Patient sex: M
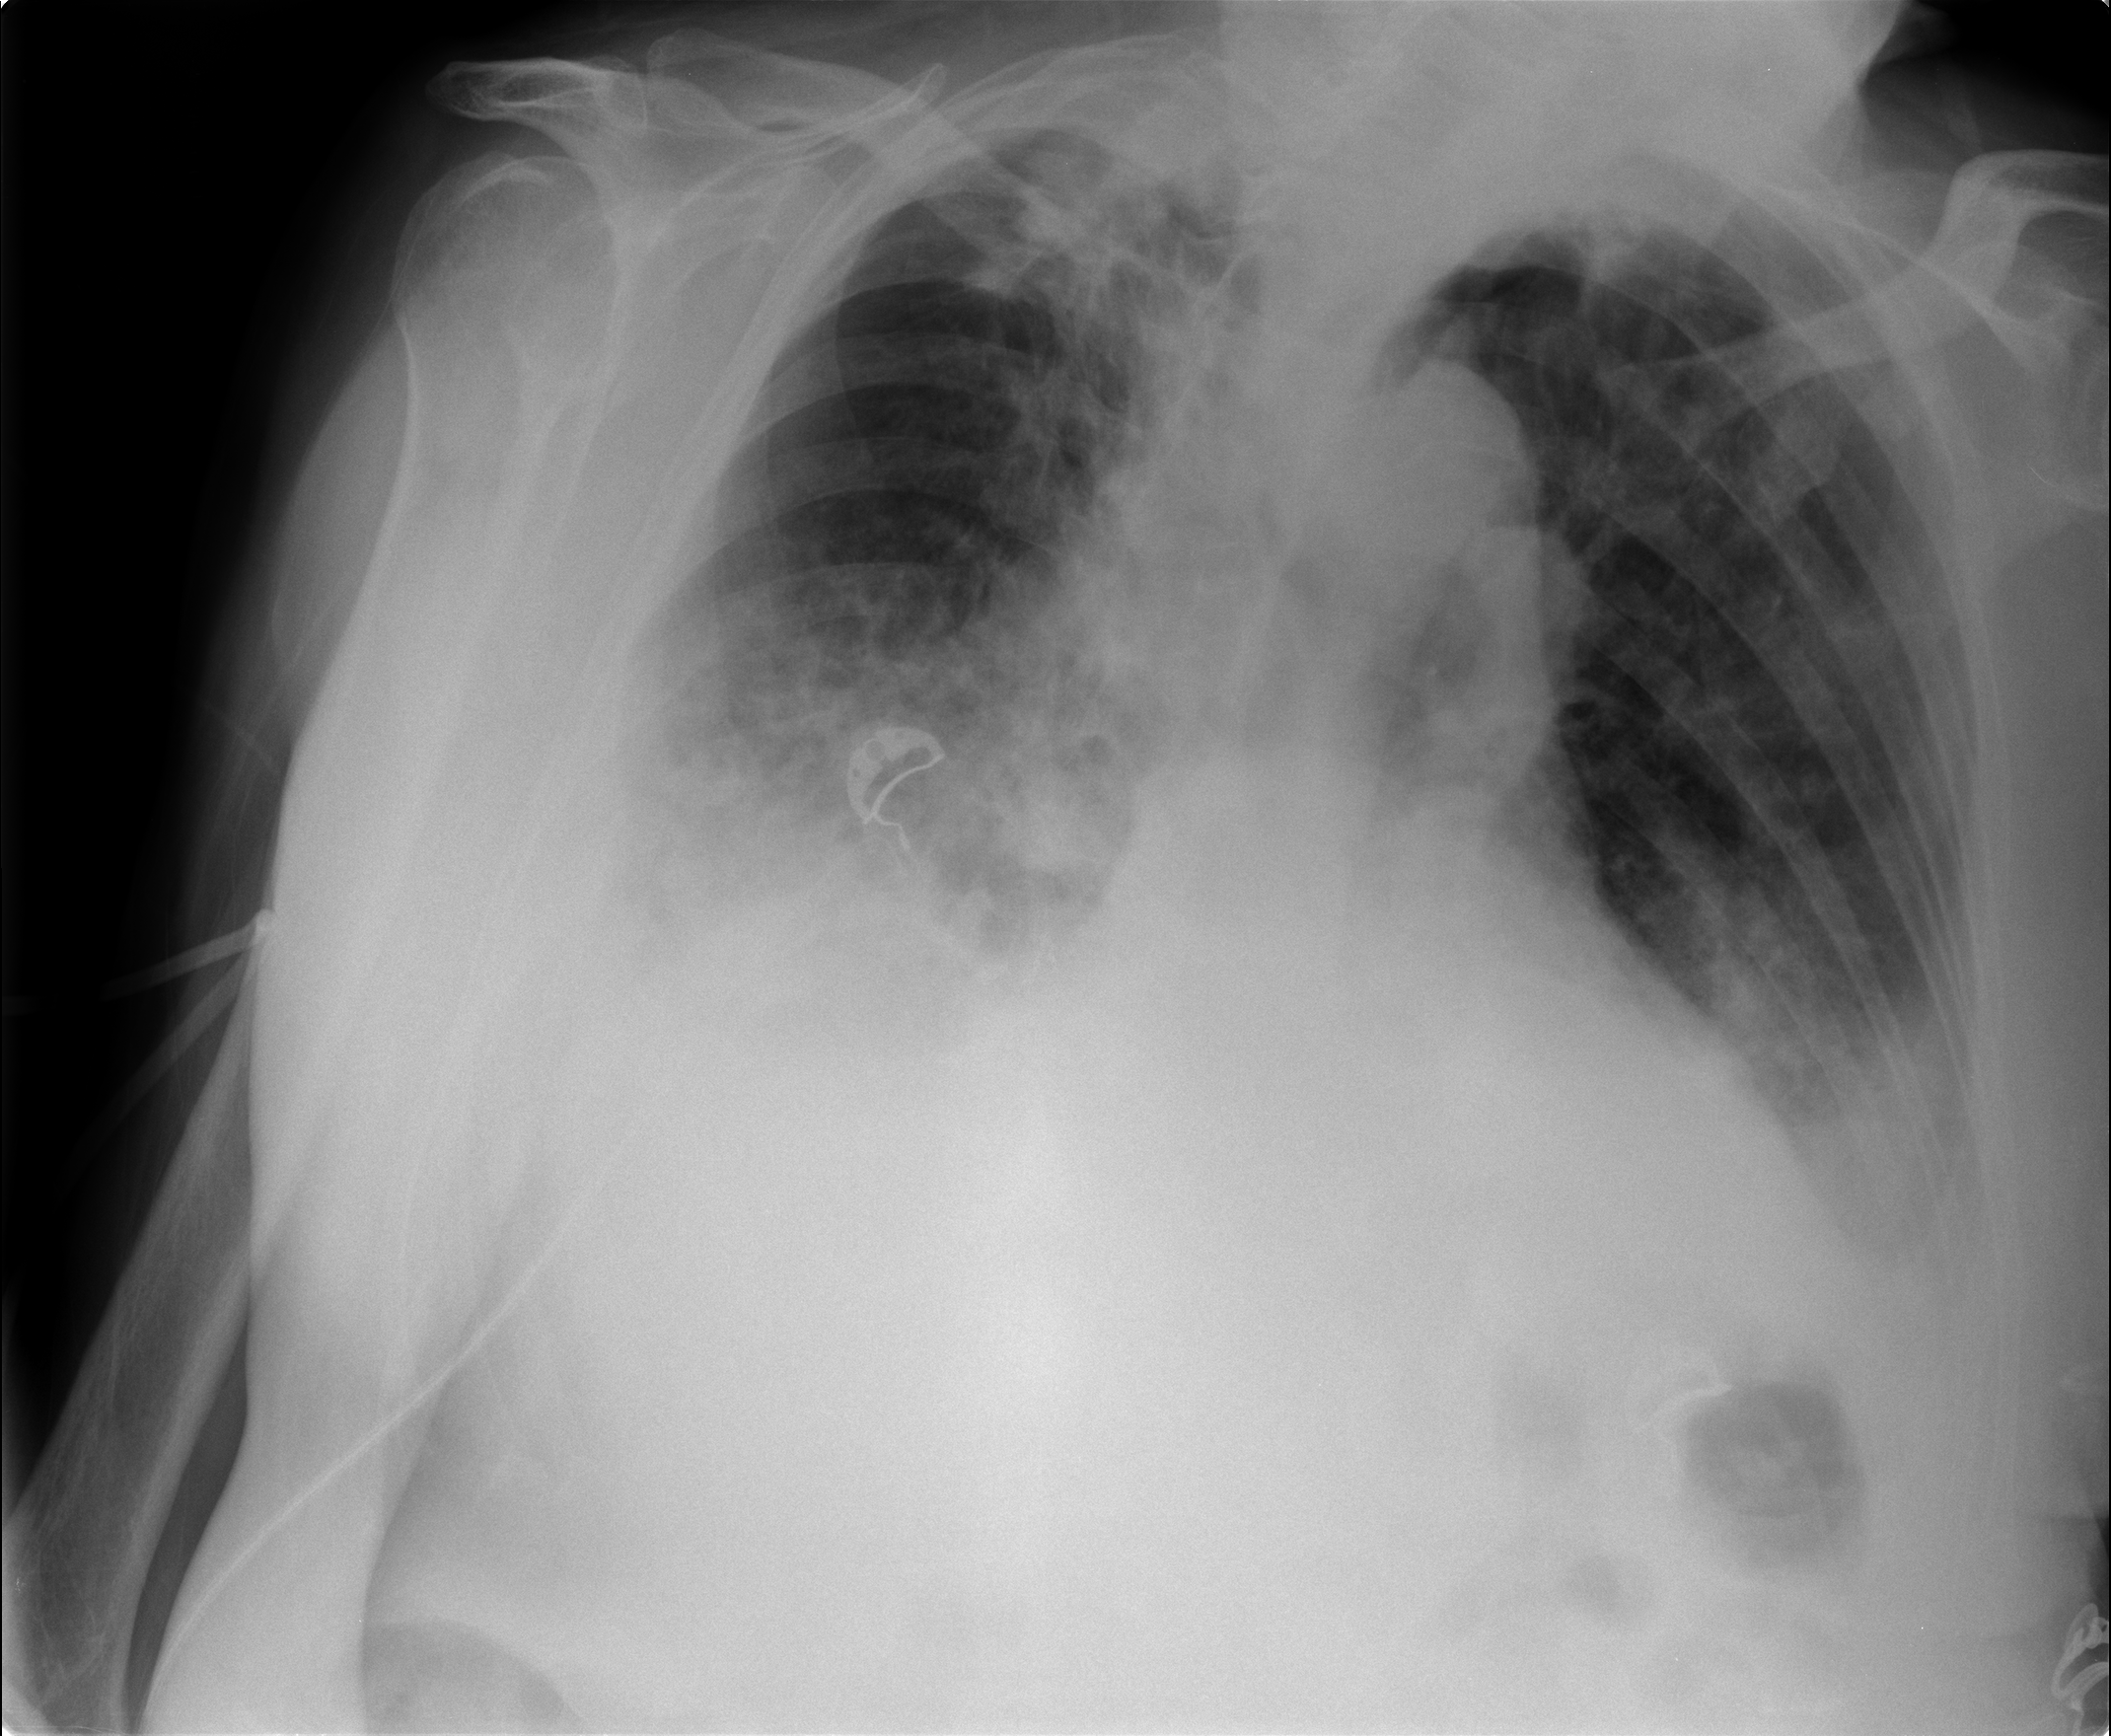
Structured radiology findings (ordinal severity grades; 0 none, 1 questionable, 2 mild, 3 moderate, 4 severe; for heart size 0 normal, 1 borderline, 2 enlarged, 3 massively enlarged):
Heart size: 1
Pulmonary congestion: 0
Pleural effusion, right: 2
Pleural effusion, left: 2
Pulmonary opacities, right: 3
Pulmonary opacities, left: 2
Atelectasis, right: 3
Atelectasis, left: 2